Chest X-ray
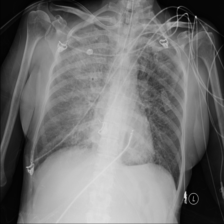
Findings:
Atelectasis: negative
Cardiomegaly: negative
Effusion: negative
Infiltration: positive
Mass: negative
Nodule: negative
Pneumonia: negative
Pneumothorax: negative
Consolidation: negative
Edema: negative
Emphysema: negative
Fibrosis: negative
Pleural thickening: negative
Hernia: negative